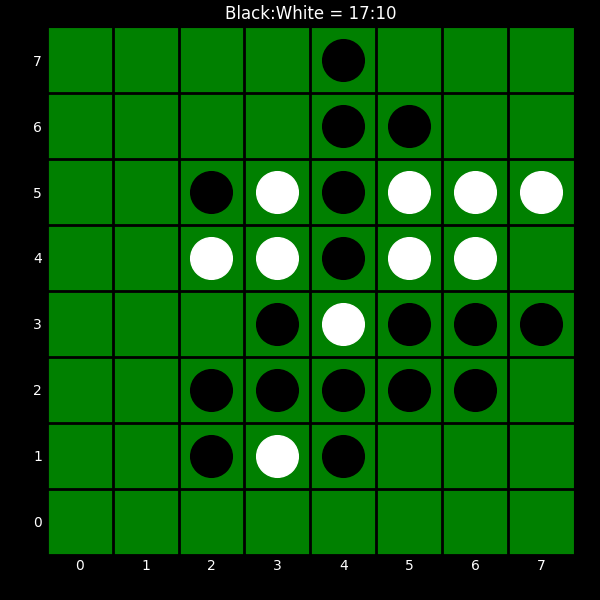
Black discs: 17
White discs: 10